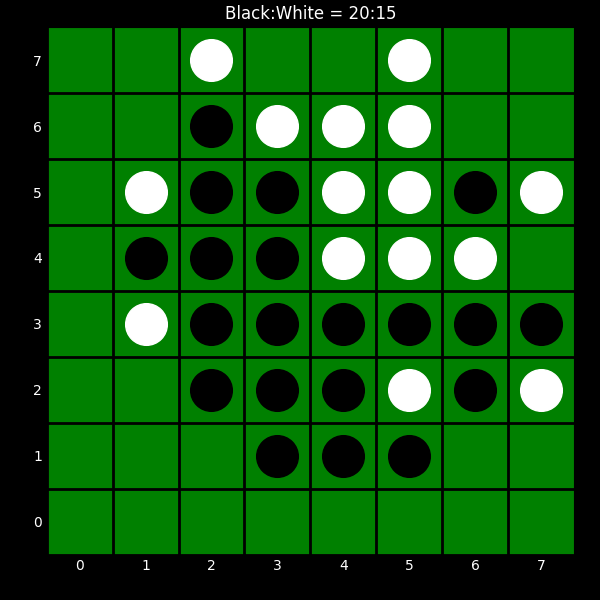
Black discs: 20
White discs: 15